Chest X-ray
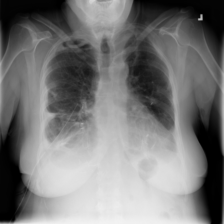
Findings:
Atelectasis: negative
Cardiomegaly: negative
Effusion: negative
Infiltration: negative
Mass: negative
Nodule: negative
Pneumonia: negative
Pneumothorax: negative
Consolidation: negative
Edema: negative
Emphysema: negative
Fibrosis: negative
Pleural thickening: positive
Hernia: negative